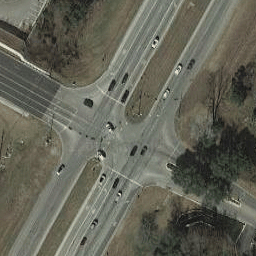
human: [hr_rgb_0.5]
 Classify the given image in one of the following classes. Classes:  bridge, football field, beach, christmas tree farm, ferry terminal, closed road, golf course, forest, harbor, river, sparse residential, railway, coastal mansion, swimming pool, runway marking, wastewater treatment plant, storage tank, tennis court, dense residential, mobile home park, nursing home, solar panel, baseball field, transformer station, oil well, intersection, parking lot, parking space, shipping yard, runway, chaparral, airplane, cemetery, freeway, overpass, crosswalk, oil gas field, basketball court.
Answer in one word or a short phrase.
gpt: intersection